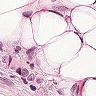
Metastatic tissue present: yes